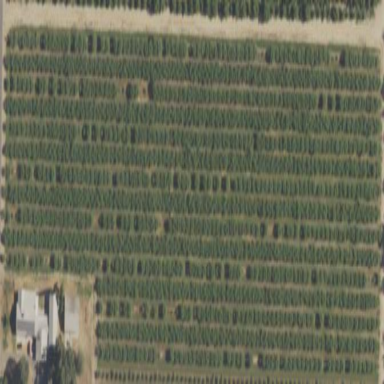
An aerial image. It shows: Orchard.